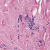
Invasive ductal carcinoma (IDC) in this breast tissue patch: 0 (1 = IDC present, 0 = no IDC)